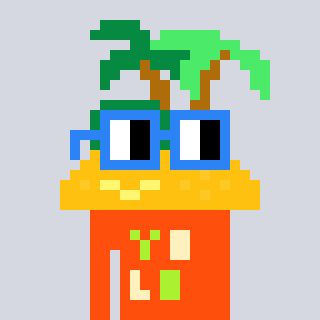
a pixel art character with square blue glasses, a island-shaped head and a orange-colored body on a cool background